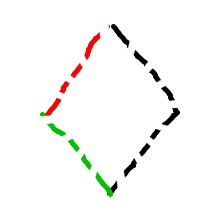
Shape: rhombus